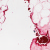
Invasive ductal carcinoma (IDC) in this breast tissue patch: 0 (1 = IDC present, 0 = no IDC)